Group 1:
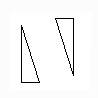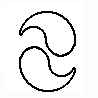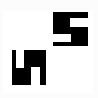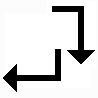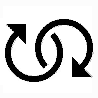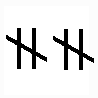
Group 2:
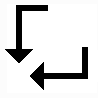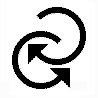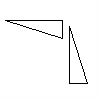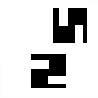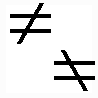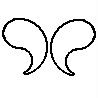
Rule separating the two groups: Shapes identical after rotation vs. shapes identical after rotation and mirroring.
Concepts: rotation_required, same, same_shape
Author: "Lewis"